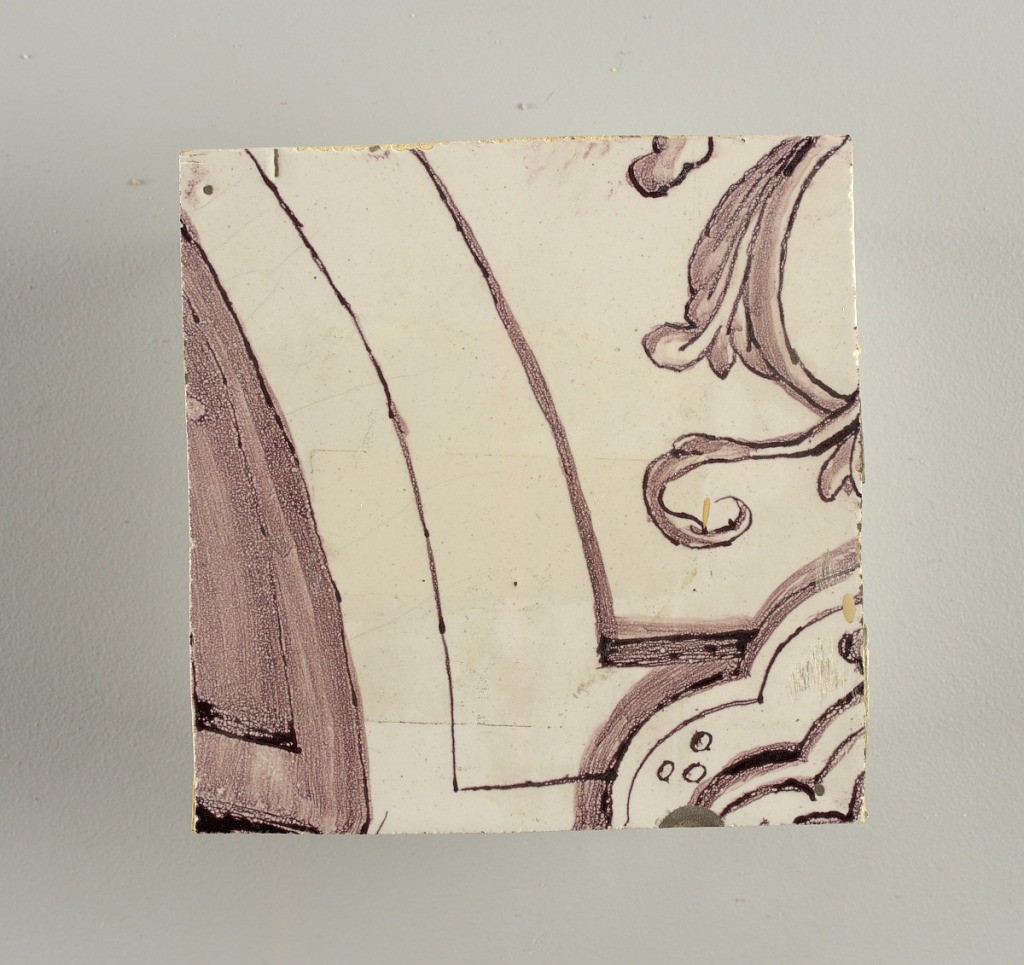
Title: Tile wall facing
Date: ca. 1725
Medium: Tin-glazed earthenware, underglaze
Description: Horizontal rectangle.  Thirty tiles wide and twenty-three tiles high with opening for fireplace eleven tiles wide and ten high.  Foliage arabesques disposed about three vertical axes from which are emphazised by urns at center and right, and at left by the figure of a standing woman carrying an infant on her arm and accompanied by two children.